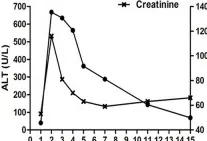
LVEF during hospitalization.
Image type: pathology (pas)